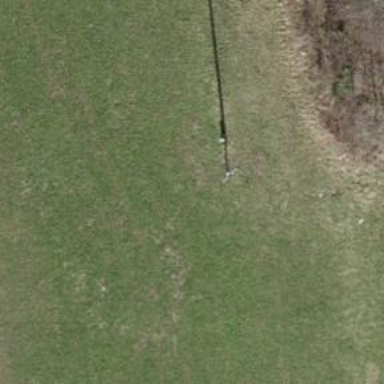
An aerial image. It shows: Minor power line.